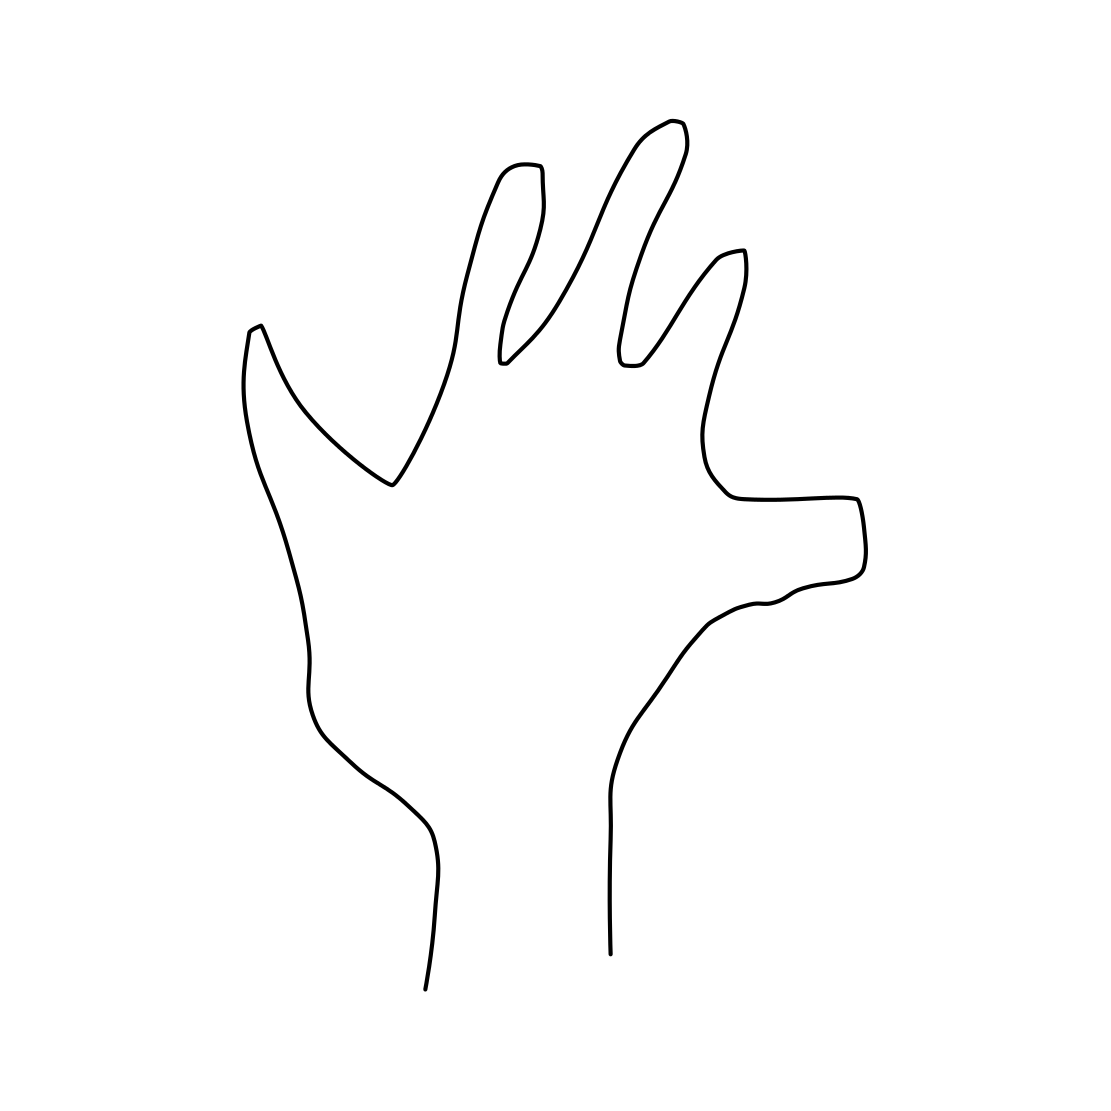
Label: hand